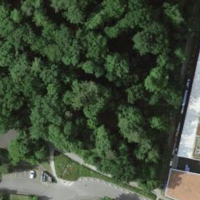
EUNIS habitat code: 53
Species observed at this site:
Hedera helix
Stachys sylvatica
Accipiter nisus